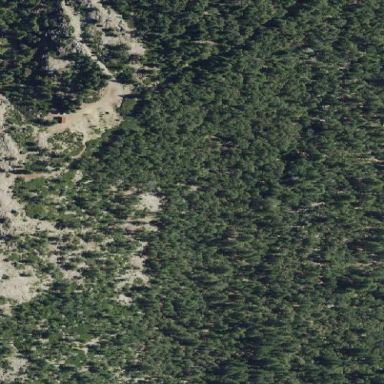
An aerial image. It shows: Evergreen woodland with needle-leaved trees.